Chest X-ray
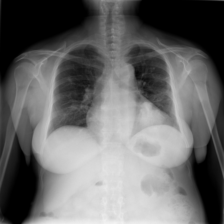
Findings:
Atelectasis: negative
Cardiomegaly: negative
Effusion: negative
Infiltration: negative
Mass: positive
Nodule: negative
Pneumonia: negative
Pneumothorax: negative
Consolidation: negative
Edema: negative
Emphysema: negative
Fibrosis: negative
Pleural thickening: negative
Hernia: negative